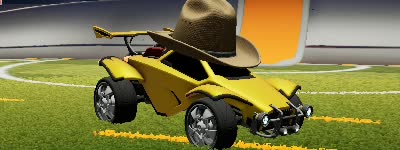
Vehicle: octane